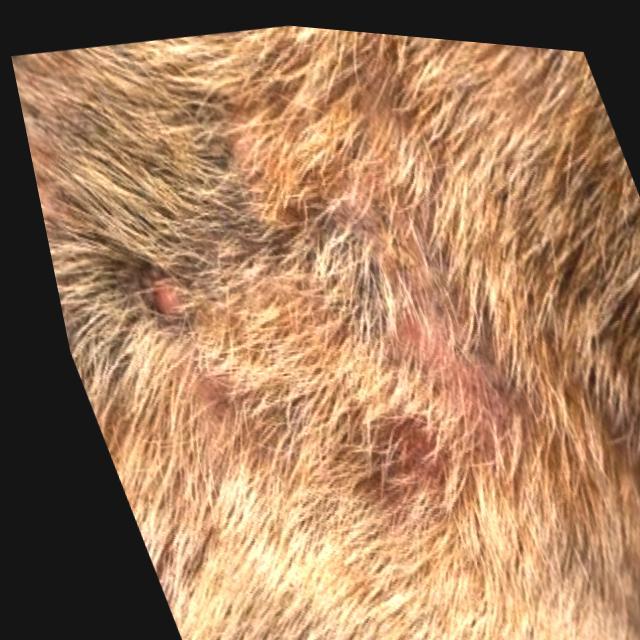
Canine hypersensitivity reaction — allergic skin response with urticaria, erythema, pruritus, and angioedema. May be food, environmental, or flea allergy related.